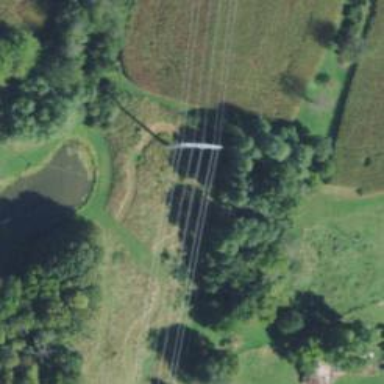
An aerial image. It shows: Power tower.